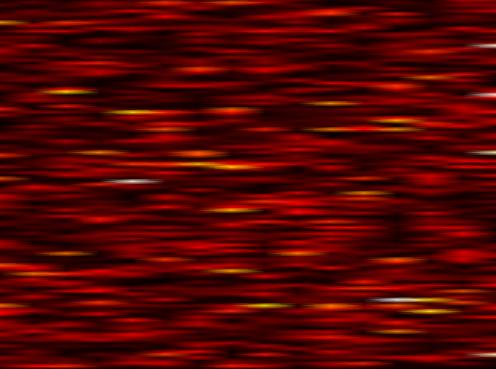
Label: WOLA